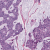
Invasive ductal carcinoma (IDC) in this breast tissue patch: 1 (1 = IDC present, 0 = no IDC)